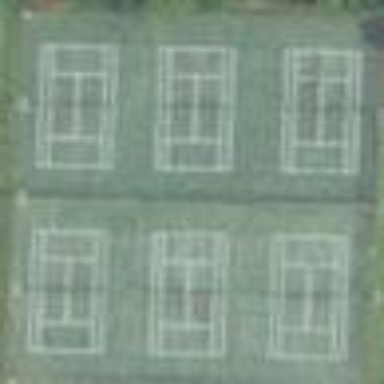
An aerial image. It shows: Tennis court on pitch.